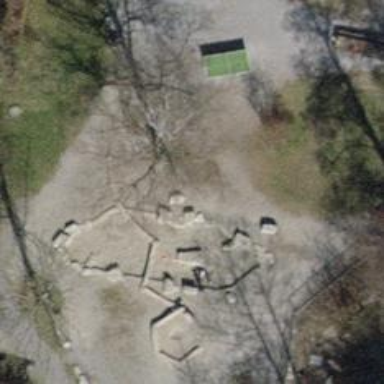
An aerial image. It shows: Playground area for leisure activities on the land.